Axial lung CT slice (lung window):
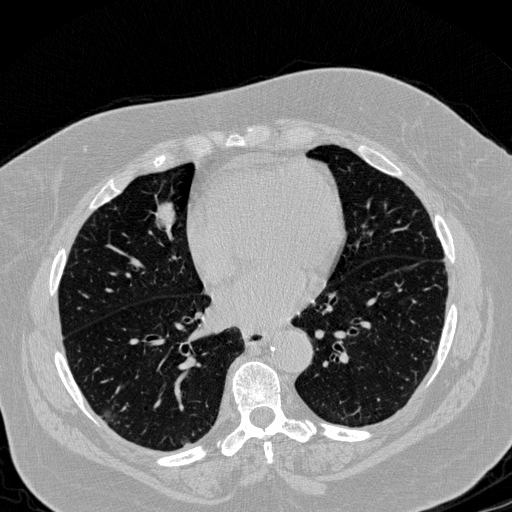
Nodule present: yes
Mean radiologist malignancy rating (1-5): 4